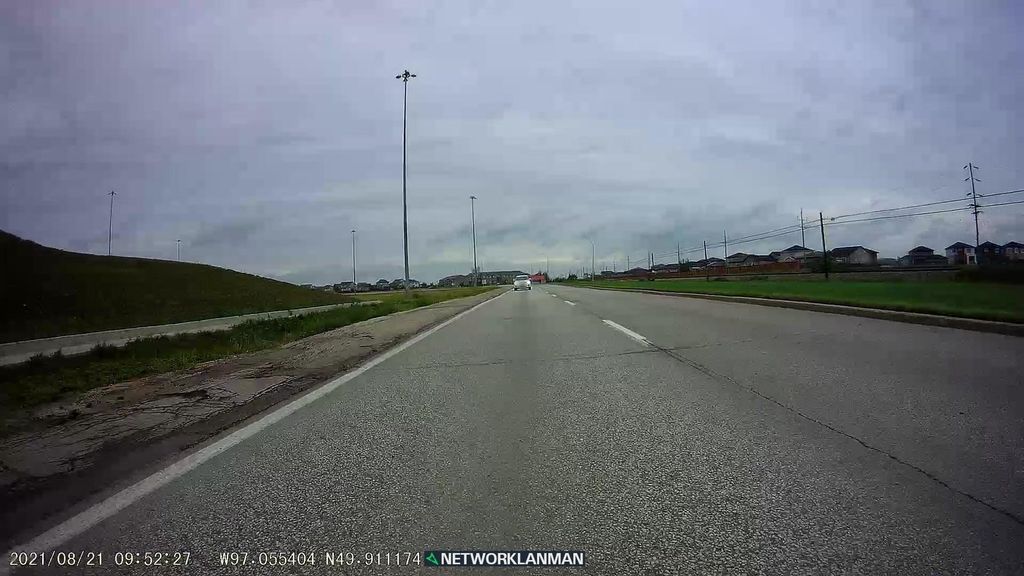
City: winnipeg